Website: home-depot
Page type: billing-address
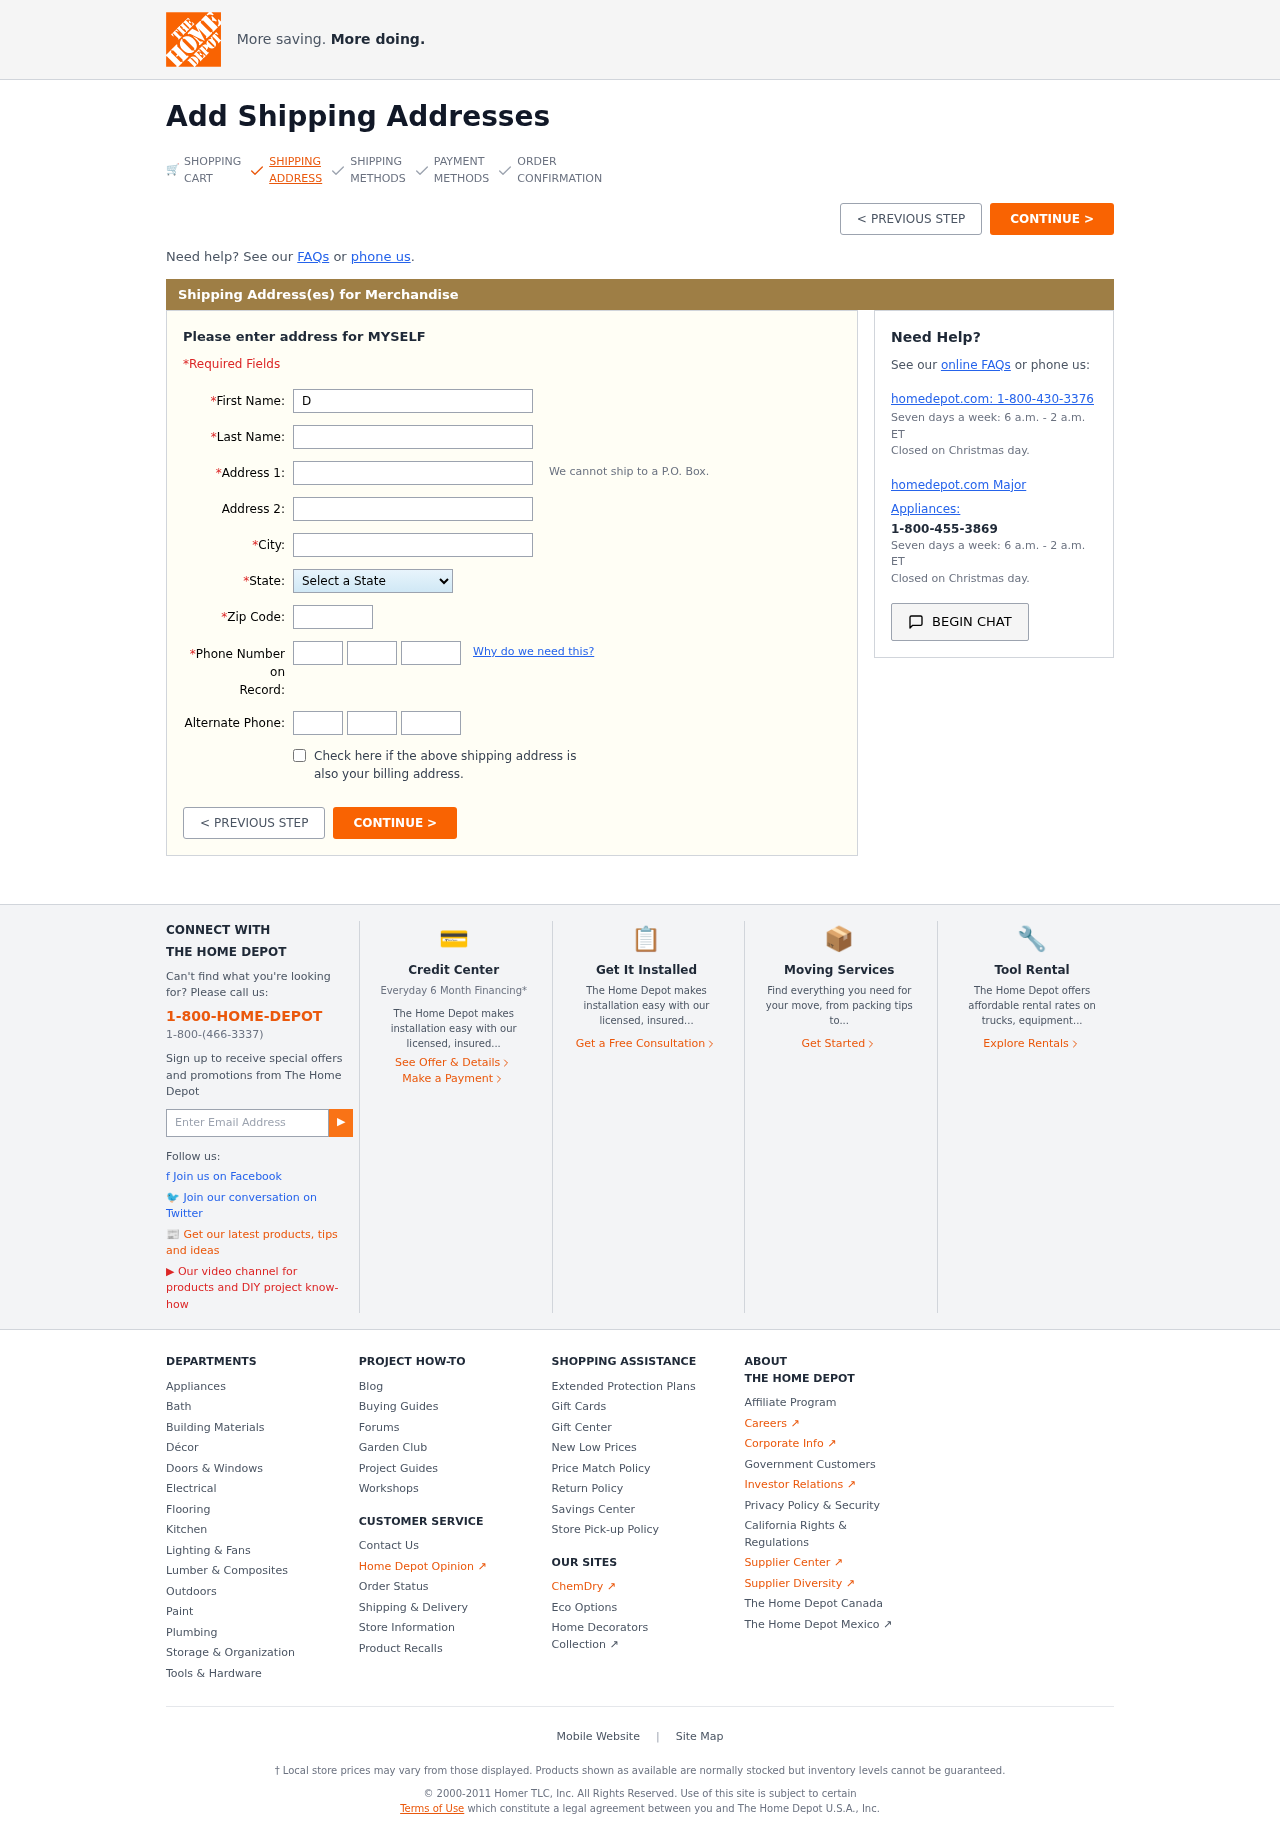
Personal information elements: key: PII_STATE
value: Illinois
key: PII_FIRSTNAME
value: Danielle
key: PII_LASTNAME
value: Spencer
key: PII_STREET
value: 54365 Maria Land Apt. 337
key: PII_STREET2
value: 81002 Fuentes Summit Suite 652
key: PII_CITY
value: New Lindsaymouth
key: PII_POSTCODE
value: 04160
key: PII_PHONE_AREA
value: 902
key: PII_PHONE_PREFIX
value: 552
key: PII_PHONE_LINE
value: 9933